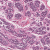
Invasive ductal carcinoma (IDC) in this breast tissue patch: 0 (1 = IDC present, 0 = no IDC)